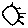
Label: sun